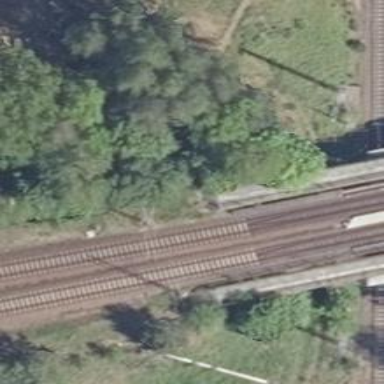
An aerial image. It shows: Bridge over electrified railway with contact lines.